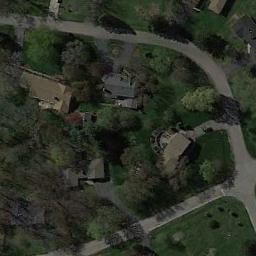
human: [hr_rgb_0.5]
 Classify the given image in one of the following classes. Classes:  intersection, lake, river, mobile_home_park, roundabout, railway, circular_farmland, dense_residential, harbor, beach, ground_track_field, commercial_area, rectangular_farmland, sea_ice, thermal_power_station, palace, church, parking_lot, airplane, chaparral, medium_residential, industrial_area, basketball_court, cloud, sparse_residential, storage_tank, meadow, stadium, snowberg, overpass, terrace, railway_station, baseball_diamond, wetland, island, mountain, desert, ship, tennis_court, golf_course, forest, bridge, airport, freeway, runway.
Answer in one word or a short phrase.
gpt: medium_residential